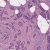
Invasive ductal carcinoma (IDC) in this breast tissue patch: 1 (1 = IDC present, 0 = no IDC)